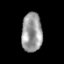
Tissue: prostate
Cell type: Epithelial cells
Senescence score: 0.3441
Nuclear area (px): 780
Mean DAPI intensity: 154.791